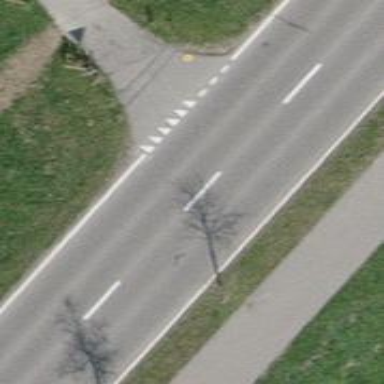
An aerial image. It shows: Secondary road with asphalt surface.